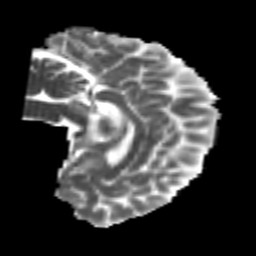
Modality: MD
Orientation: sagittal
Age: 24
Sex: male
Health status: healthy
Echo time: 0.074 s